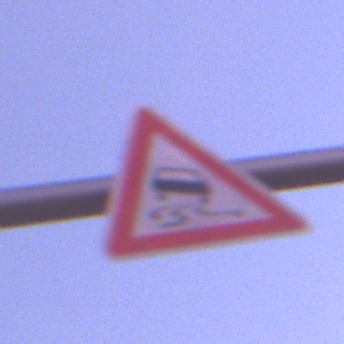
Verkehrszeichen: SchleuderOderRutschgefahr
Umgebung: Outdoor, Nature
Tageszeit: Dawn
Wetter: PartlyCloudy
Licht: Natural
Jahreszeit: NotSpecified
Kontrast: MediumContrast